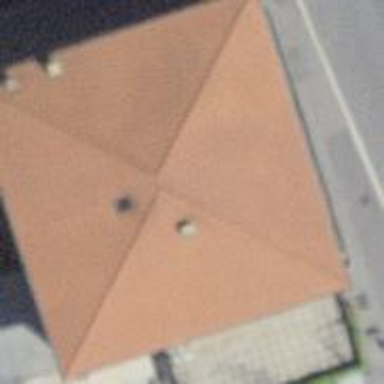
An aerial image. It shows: Building with pyramidal-shaped roof.